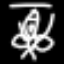
Label: angel